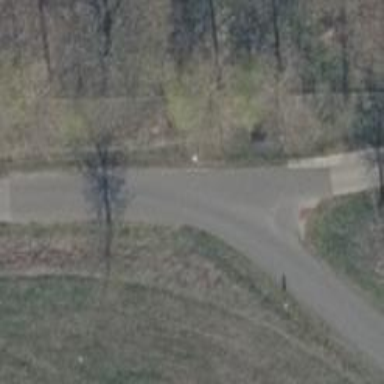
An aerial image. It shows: Unclassified road.